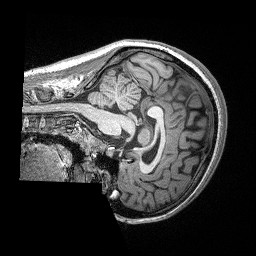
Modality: T1w
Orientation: sagittal
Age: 24
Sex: female